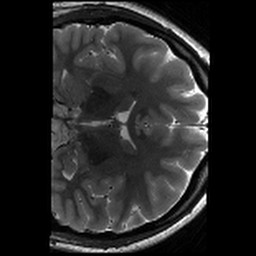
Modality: T2w
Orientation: coronal
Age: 25
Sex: female
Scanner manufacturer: siemens
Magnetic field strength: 3 T
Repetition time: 8.02 s
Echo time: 0.08 s